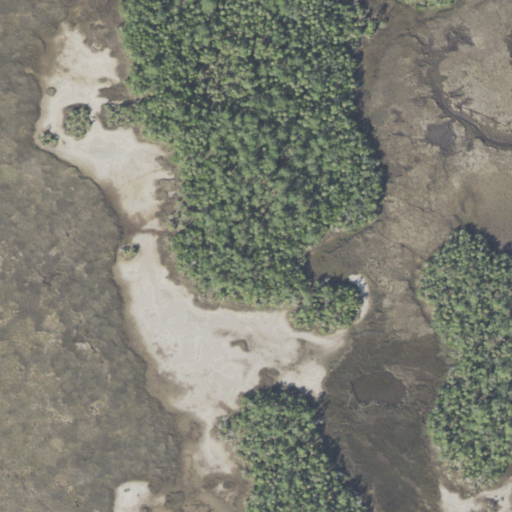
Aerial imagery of island in Florida named Gibbs Island containing herbaceous wetlands, barren land, and woody wetlands